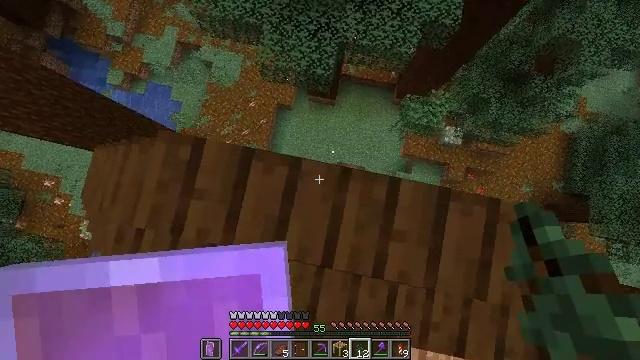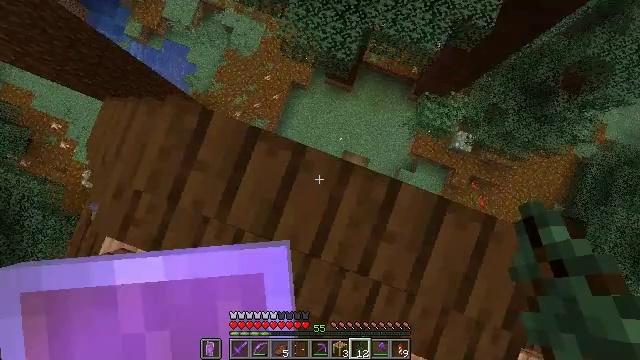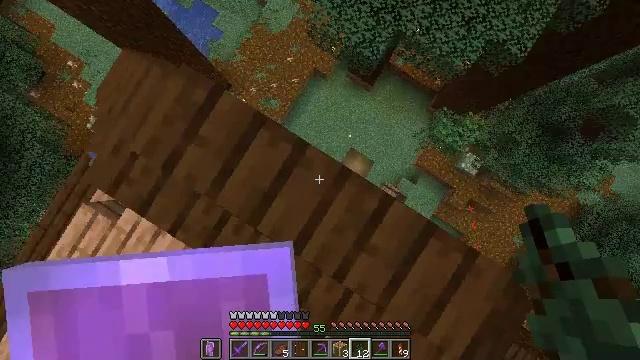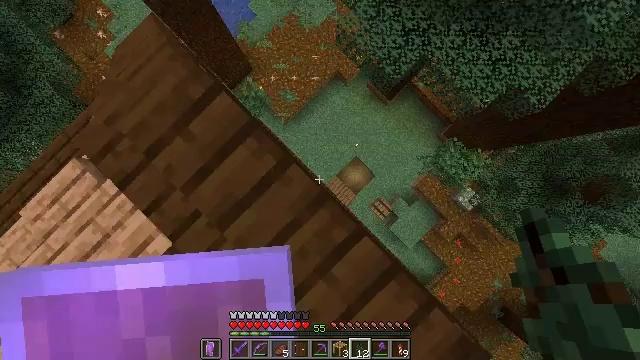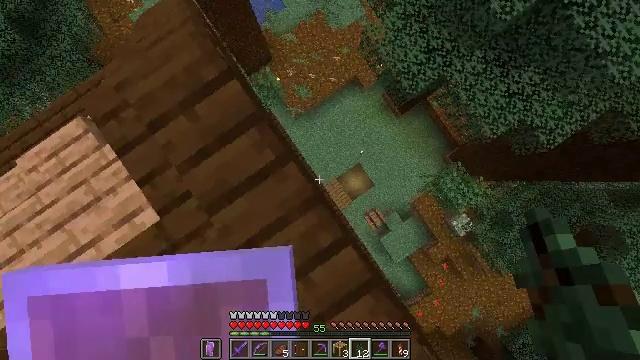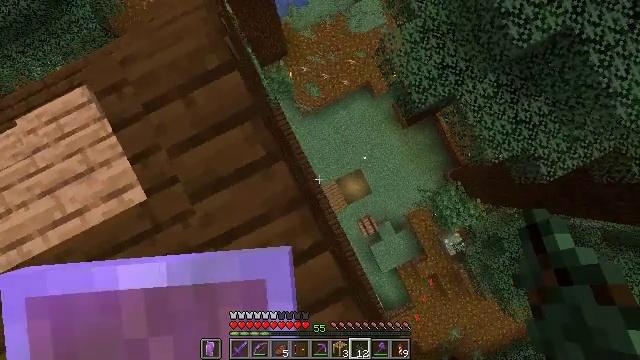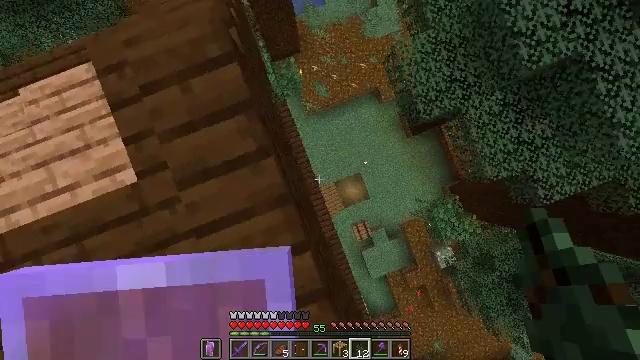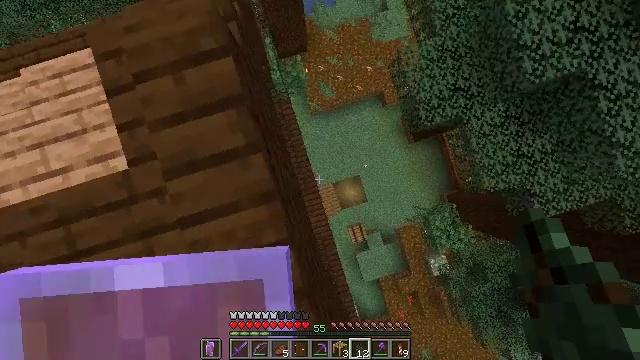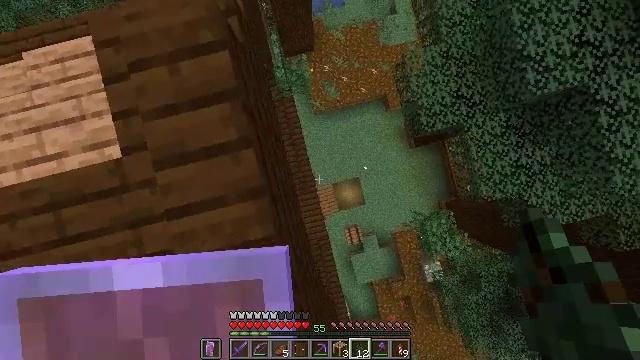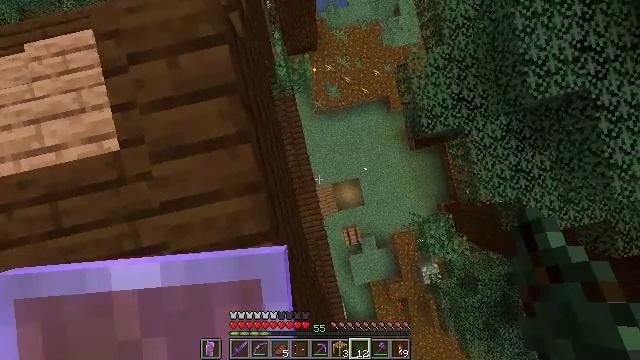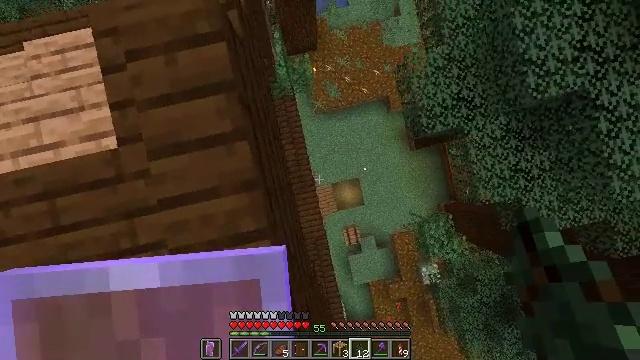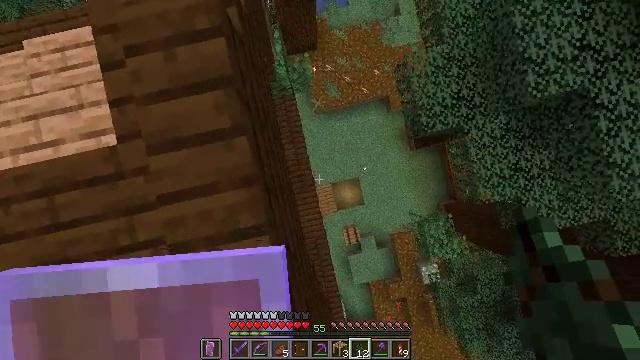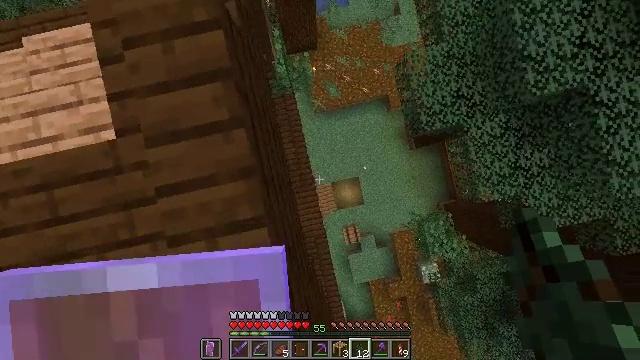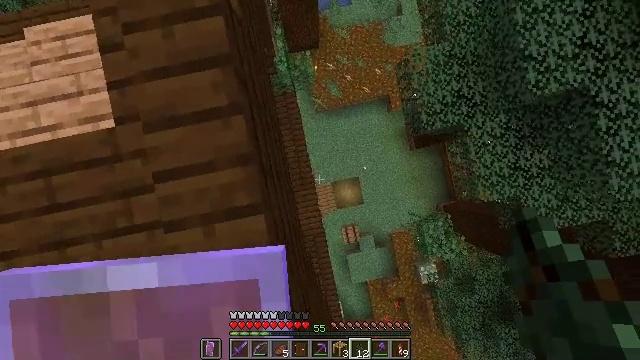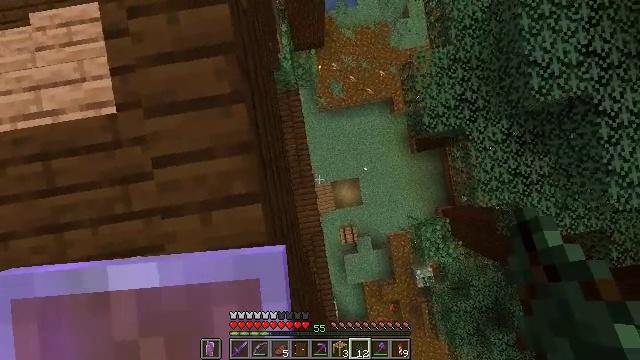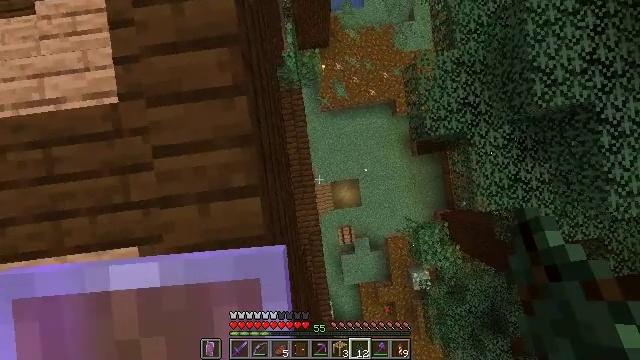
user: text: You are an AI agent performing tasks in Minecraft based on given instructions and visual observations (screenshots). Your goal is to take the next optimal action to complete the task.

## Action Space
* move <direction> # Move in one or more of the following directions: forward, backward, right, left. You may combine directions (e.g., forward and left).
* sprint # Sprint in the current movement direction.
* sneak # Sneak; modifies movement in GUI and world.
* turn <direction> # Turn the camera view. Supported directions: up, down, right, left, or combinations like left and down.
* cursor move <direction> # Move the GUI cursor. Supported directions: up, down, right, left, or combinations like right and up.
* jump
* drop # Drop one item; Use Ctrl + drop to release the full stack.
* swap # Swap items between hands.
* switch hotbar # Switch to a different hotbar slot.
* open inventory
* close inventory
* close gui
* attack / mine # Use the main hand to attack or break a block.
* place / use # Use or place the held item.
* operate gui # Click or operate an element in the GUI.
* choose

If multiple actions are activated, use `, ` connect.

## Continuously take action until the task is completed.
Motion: motion action
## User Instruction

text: Left click to mine the brown shulker box.
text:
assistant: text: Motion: move forward and move right, sneak, turn left and down
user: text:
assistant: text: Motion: move forward and move right, sneak, turn left and down
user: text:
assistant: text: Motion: move forward and move right, sneak, turn left and down
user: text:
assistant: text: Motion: move right, sneak, turn left and down
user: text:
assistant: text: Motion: move right, sneak, turn left and down
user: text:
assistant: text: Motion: move right, sneak, turn left and down
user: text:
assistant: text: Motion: move right, sneak, turn left
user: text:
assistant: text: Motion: move right, sneak, turn left
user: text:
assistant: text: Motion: move right, sneak, turn left
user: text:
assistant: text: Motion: move right, sneak
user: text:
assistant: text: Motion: move right, sneak
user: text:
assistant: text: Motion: move back and move right, sneak
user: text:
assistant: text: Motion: move back, sneak
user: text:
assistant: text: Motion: move back, sneak, turn left
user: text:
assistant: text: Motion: move back, sneak, turn left
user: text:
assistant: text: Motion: move back, sneak, turn left
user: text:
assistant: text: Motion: move back, sneak, turn left
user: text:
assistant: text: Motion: move back and move right, sneak, turn left
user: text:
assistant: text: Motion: move back and move right, sneak
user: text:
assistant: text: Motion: move back and move right, sneak, turn left
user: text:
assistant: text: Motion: move back and move right, sneak, turn left
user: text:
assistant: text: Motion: move back and move right, sneak, turn left
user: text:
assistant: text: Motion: move back and move right, sneak, turn left
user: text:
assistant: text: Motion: move back and move right, sneak, turn left and up
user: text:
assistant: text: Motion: move back and move right, sneak, turn left and up
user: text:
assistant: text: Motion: move back and move right, sneak, turn left and up
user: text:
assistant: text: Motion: move back and move right, sneak, turn left and up
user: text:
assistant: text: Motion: move back and move right, sneak, turn left and up
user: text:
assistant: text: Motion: move back and move right, sneak, turn left and up
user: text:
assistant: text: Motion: move back and move right, sneak, turn up